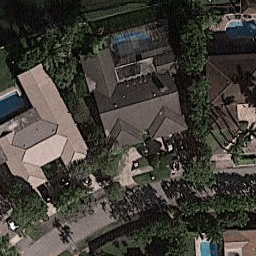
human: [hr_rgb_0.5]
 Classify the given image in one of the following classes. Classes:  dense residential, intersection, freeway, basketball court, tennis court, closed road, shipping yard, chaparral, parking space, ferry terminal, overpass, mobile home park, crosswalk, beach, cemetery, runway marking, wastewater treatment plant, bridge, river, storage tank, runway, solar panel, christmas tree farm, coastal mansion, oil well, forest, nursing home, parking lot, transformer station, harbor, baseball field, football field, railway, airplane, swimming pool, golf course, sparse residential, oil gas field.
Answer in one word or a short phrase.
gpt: coastal mansion